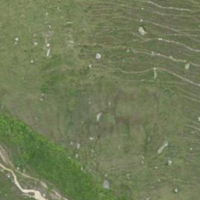
EUNIS habitat code: 26
Species observed at this site:
Rhododendron ferrugineum